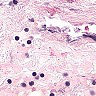
Metastatic tissue present: no